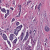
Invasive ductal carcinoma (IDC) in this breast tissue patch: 1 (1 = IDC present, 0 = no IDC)